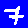
Digit: 7